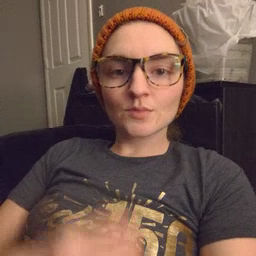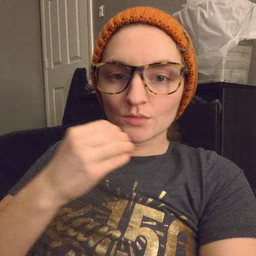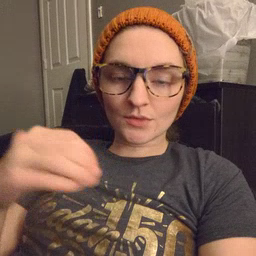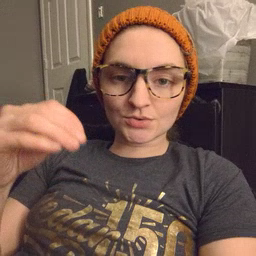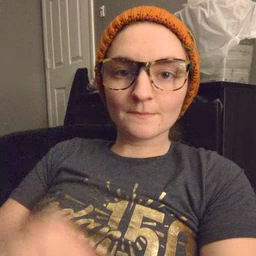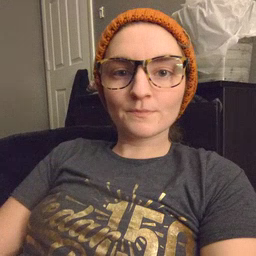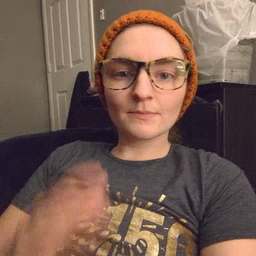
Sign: store